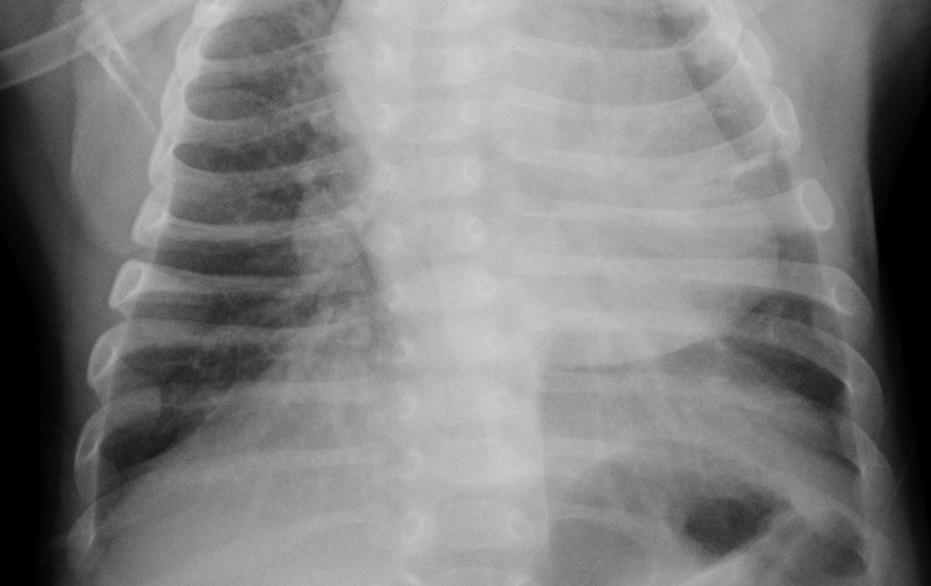
Diagnosis: PNEUMONIA